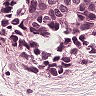
Metastatic tissue present: yes